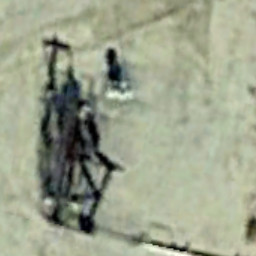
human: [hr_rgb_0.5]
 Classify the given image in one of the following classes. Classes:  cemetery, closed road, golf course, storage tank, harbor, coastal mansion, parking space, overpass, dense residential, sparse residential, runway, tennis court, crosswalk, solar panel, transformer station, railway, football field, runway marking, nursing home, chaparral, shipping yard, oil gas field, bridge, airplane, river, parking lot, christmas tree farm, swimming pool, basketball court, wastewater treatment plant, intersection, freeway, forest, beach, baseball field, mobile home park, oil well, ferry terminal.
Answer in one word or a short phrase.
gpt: oil well